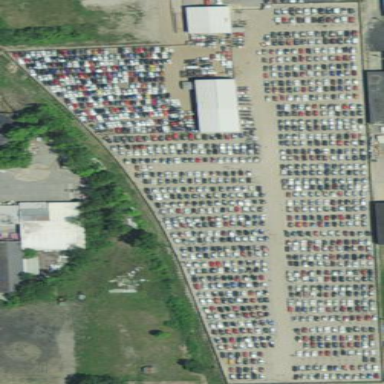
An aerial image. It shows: Industrial area designated as scrap yard.